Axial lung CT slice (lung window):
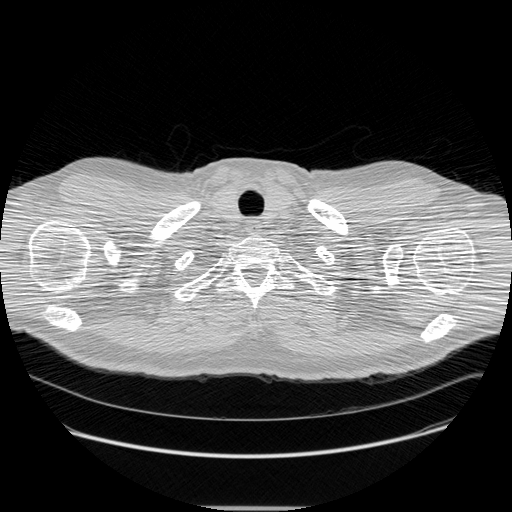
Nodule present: no